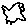
Label: bird